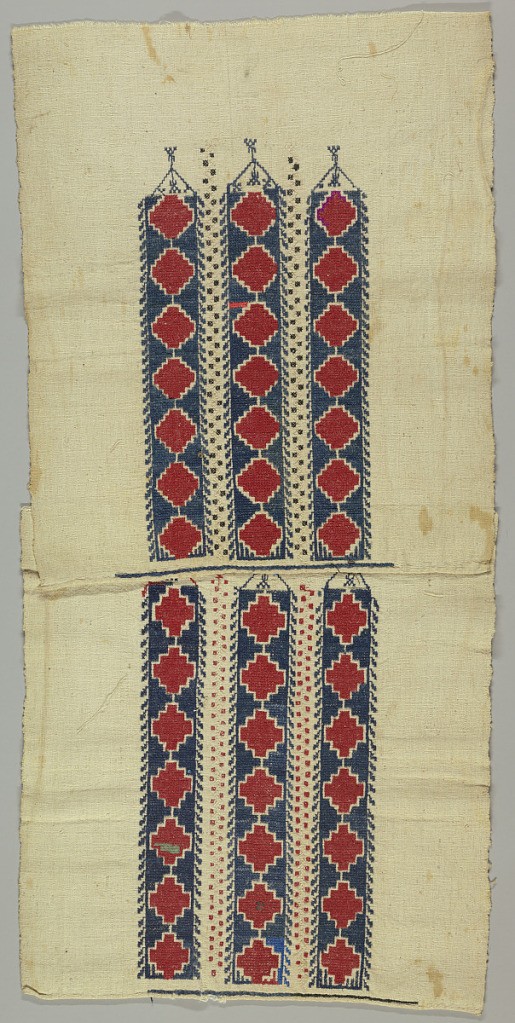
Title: Panel
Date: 19th century
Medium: cotton, glass beads Technique: cross stitch embroidery
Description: Panel made of two pieces of hand-loomed heavy cotton embroidered with blue, red, and white cotton using cross stitch. An occasional sequin or glass bead included in embroidery. Three vertical rows of a geometric design.